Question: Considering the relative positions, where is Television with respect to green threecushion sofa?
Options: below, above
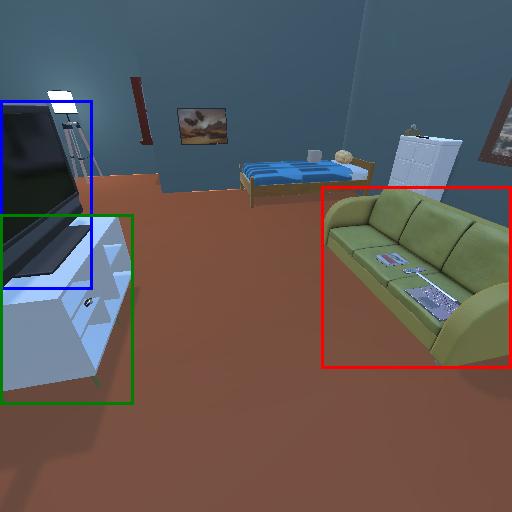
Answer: below